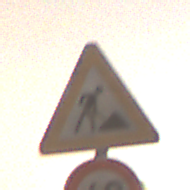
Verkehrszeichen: Arbeitsstelle
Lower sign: Geschwindigkeit40
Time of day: Night
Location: Outdoor (Suburban)
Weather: Clear
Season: NotSpecified
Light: Artificial